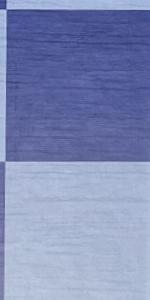
Label: Empty